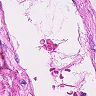
Metastatic tissue present: no